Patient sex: F
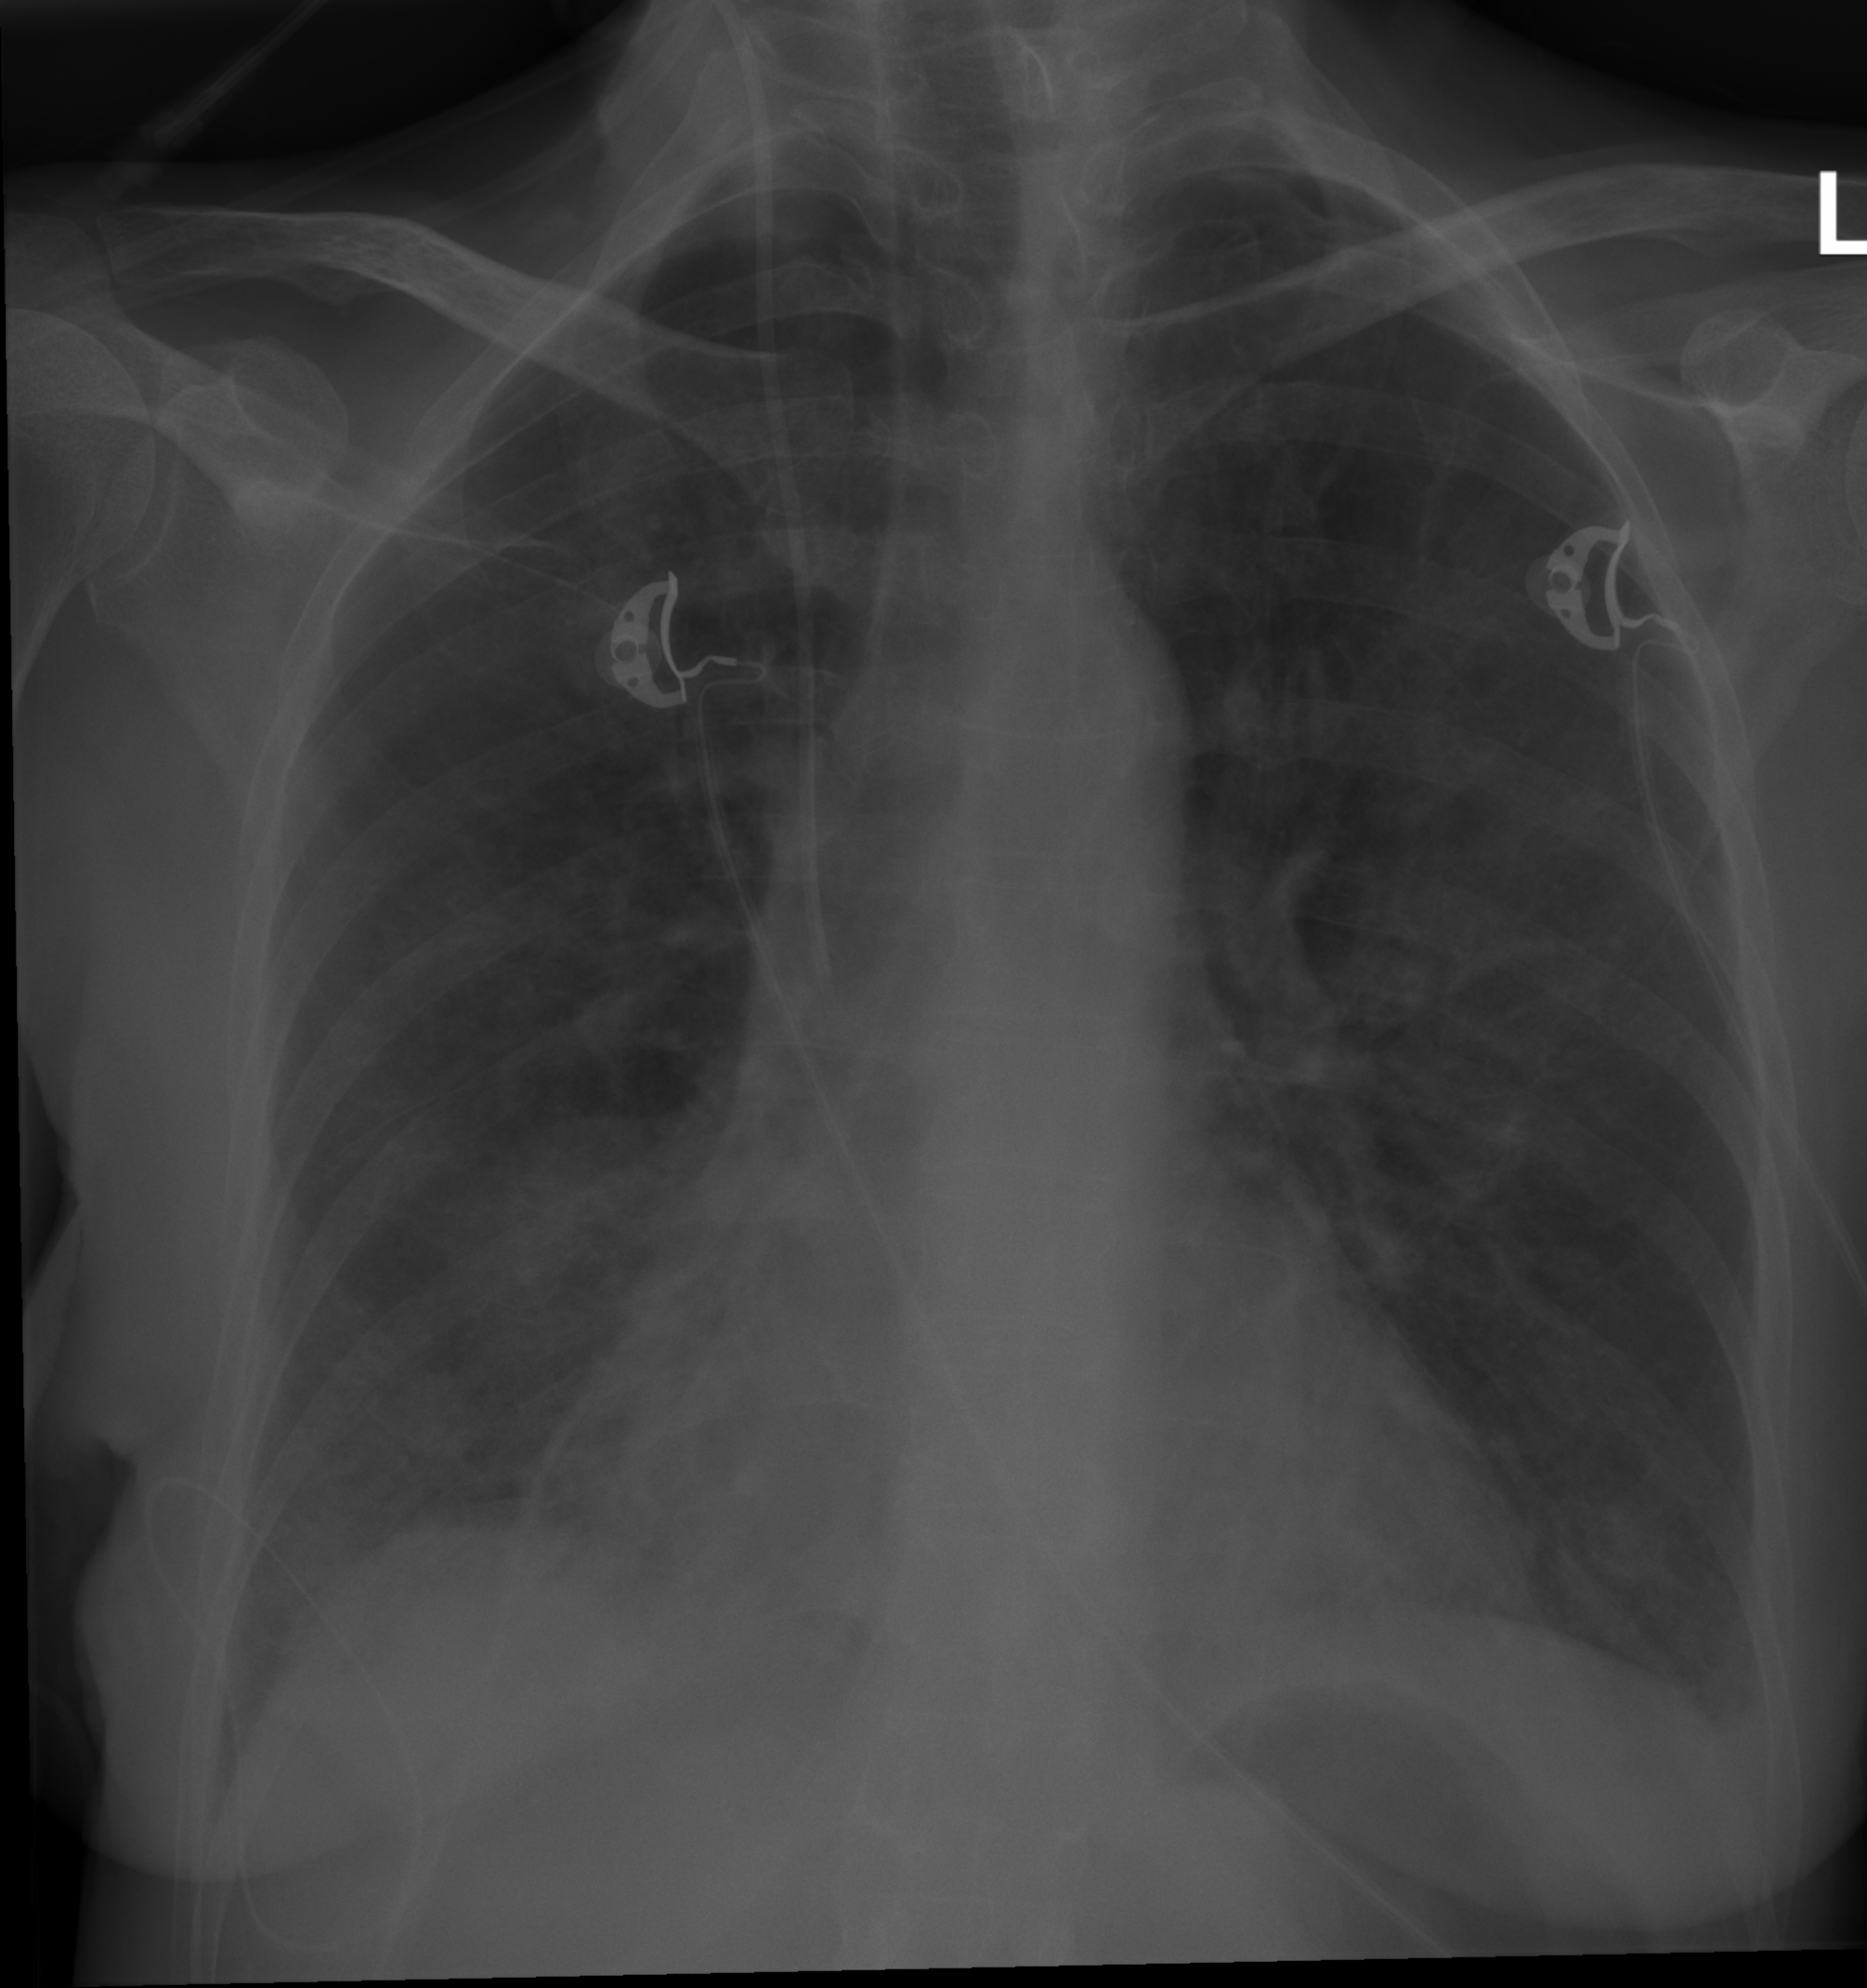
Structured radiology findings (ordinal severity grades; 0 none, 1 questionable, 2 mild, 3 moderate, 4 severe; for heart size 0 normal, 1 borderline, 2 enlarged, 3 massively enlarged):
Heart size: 1
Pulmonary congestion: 0
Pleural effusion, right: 2
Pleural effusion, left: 2
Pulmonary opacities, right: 2
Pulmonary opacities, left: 2
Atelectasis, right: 3
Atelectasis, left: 0